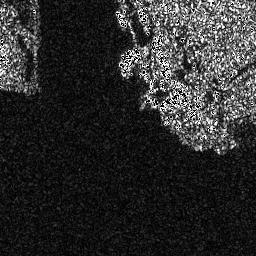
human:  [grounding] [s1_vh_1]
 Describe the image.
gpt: In the satellite image, there is  <ref>1 small ship </ref> <box>[[44, 2, 49, 10, 0]]</box> located at top.